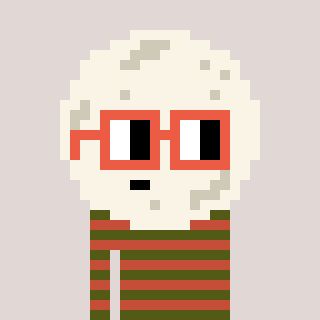
a pixel art character with square orange glasses, a moon-shaped head and a rust-colored body on a warm background